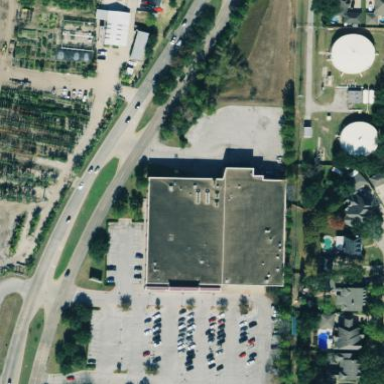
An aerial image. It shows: Supermarket building.